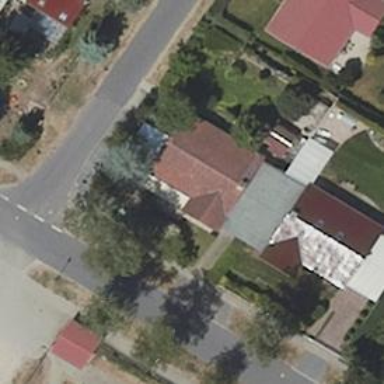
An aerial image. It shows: Simple house.